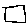
Label: square